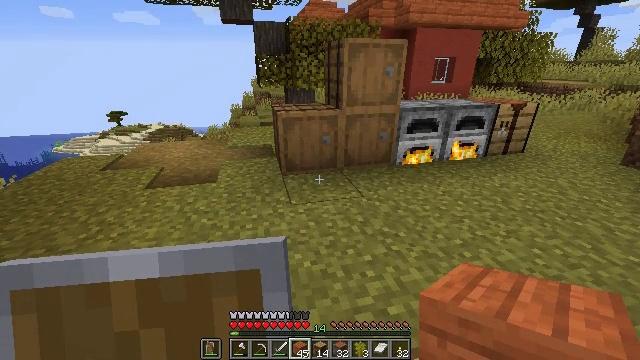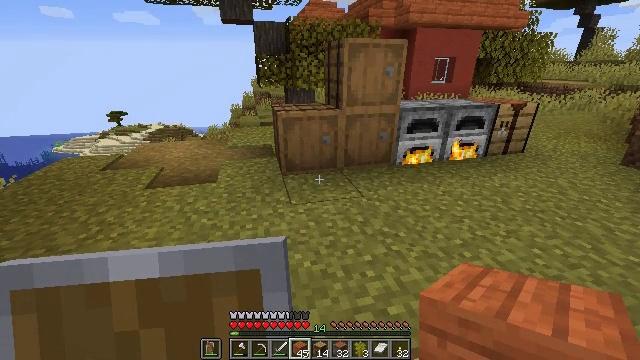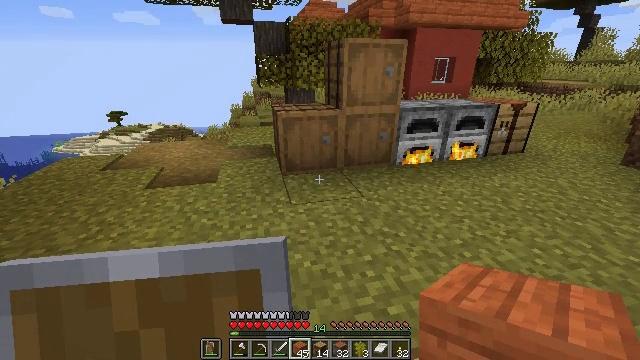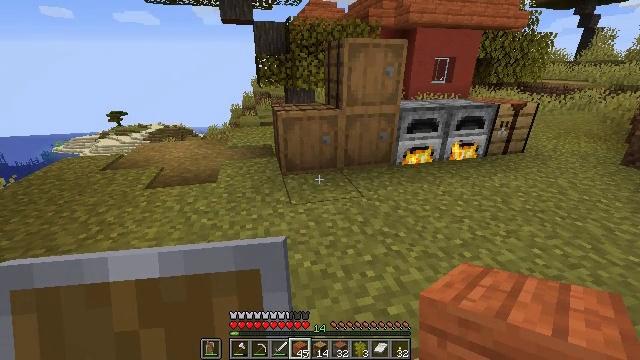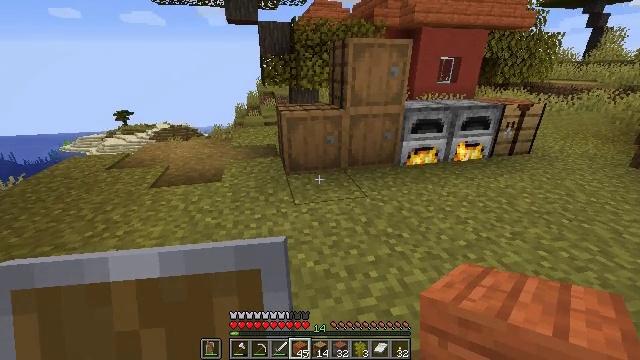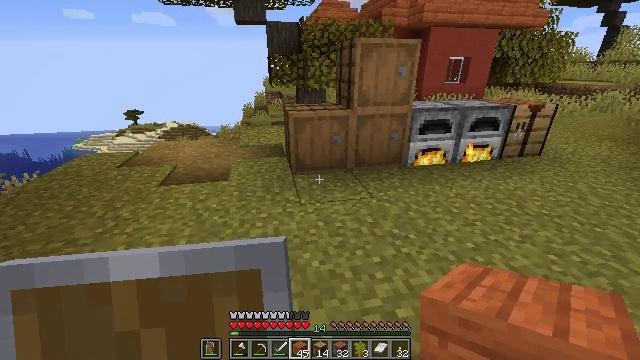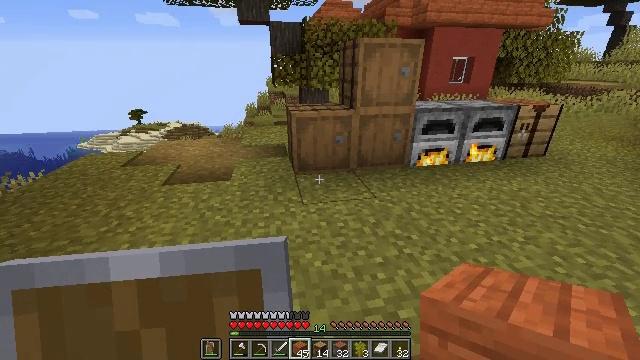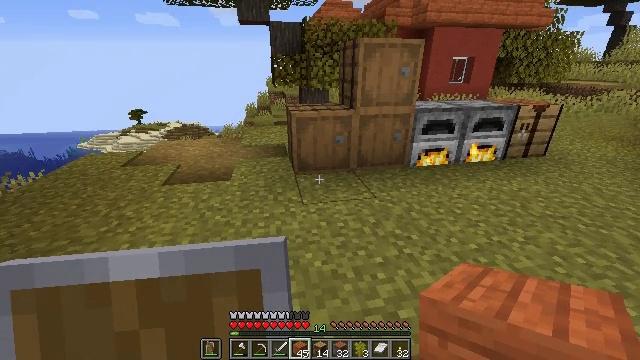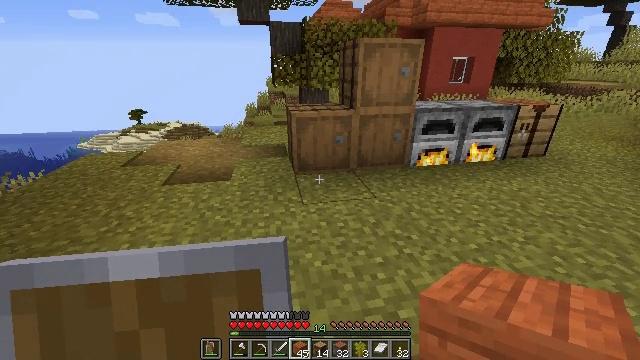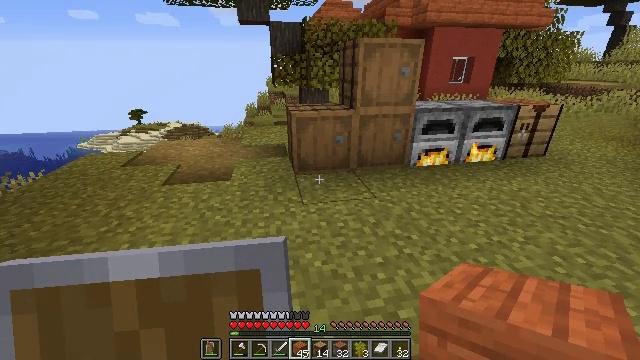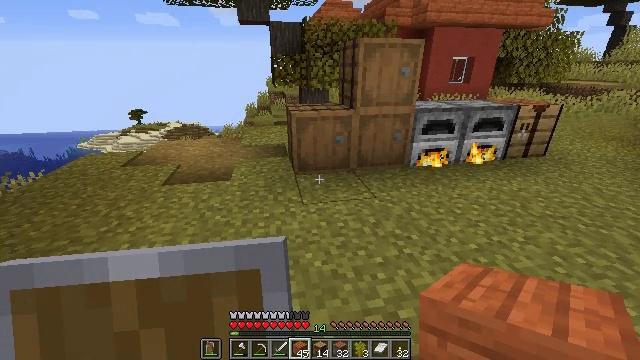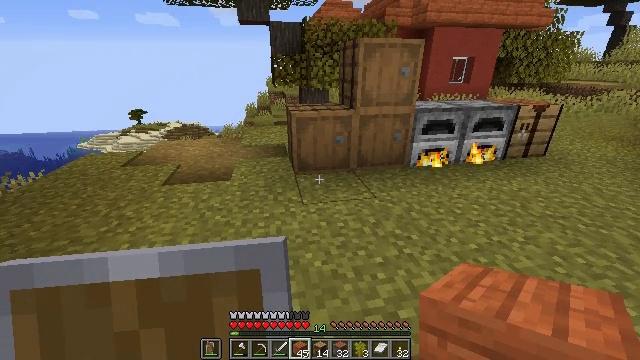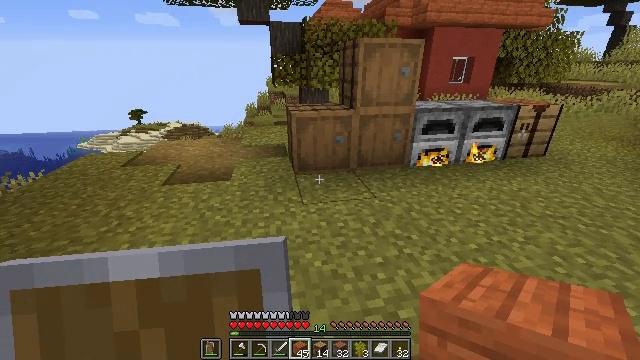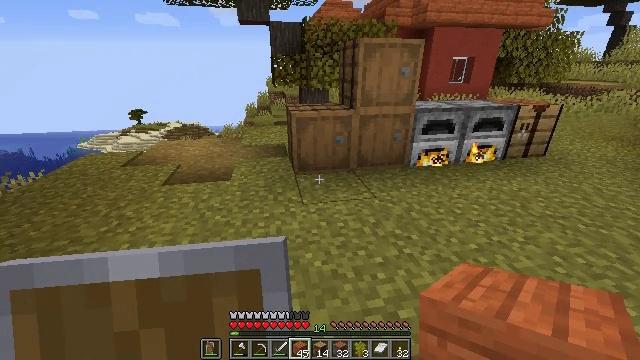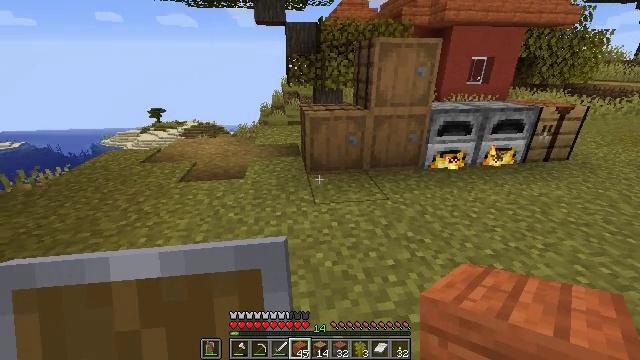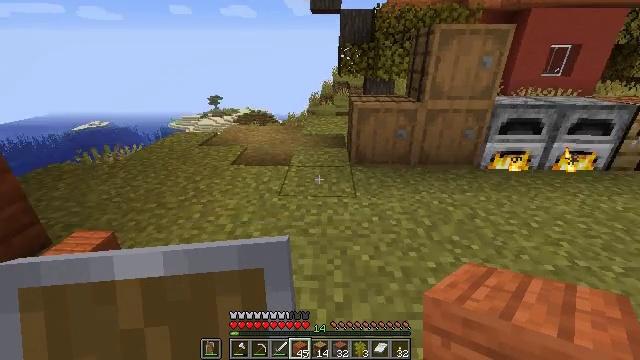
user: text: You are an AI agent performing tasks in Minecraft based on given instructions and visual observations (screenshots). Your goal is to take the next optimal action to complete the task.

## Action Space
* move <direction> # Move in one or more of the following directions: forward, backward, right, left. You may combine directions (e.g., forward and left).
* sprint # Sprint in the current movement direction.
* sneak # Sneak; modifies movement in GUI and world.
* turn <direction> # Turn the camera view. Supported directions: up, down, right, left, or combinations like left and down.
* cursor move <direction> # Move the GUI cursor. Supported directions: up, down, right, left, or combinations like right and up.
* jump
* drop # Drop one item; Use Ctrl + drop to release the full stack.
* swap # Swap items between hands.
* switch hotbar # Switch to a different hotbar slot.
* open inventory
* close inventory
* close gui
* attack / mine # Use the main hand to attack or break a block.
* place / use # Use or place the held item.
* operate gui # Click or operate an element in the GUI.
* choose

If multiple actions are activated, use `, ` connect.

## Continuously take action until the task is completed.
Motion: motion action
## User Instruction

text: Attack the barrel to gather it.
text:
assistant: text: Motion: no_op
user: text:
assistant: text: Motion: no_op
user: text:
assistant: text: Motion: no_op
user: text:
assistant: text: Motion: no_op
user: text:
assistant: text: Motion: turn left
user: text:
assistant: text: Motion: no_op
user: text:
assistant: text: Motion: no_op
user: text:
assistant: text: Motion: no_op
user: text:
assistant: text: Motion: no_op
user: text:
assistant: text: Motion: no_op
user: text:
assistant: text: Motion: no_op
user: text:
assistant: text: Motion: no_op
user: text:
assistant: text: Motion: no_op
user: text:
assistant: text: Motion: turn left
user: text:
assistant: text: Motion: turn left and down
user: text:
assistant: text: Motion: turn left and down
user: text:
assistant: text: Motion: turn left
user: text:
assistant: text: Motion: turn left
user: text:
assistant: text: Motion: no_op
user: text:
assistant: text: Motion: no_op
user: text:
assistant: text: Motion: no_op
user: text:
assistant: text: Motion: no_op
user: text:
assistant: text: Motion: no_op
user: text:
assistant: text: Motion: no_op
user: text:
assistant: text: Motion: no_op
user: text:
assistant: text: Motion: no_op
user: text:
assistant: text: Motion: no_op
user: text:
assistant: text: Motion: no_op
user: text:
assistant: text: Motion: no_op
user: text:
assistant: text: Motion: no_op